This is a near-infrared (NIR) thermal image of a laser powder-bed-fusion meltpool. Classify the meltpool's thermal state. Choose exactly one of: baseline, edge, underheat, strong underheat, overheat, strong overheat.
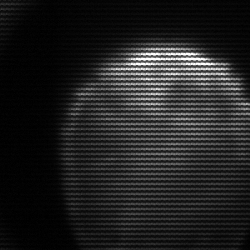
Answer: edge